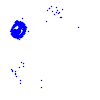
Particle: electron